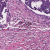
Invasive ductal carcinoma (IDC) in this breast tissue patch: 1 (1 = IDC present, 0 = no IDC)